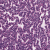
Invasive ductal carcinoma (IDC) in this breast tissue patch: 1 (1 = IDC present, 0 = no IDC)